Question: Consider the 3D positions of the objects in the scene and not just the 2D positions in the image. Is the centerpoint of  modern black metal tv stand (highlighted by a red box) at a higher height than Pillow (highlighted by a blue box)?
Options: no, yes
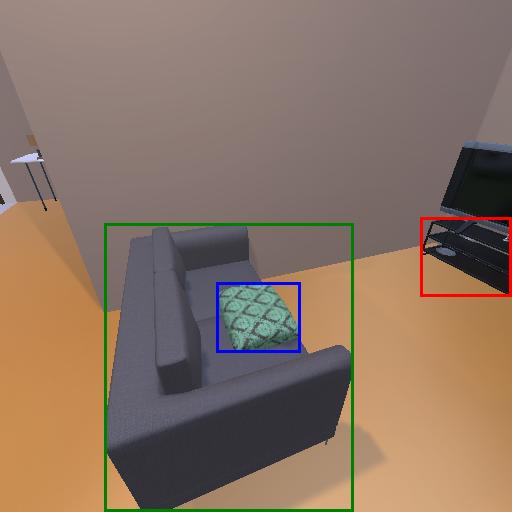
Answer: no